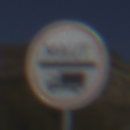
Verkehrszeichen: Mautpflicht
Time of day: MorningAfternoon
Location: Outdoor (Nature)
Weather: Clear
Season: NotSpecified
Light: Natural